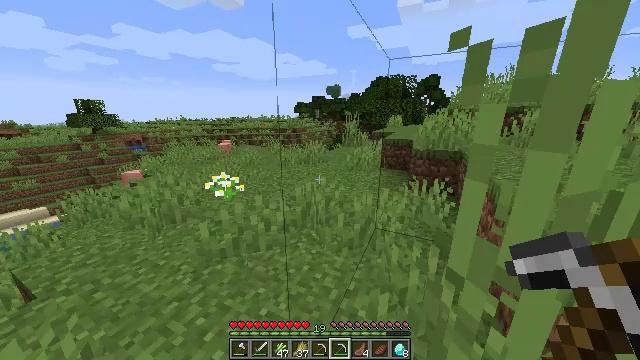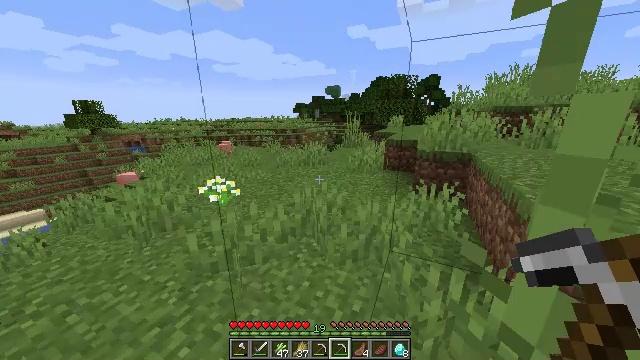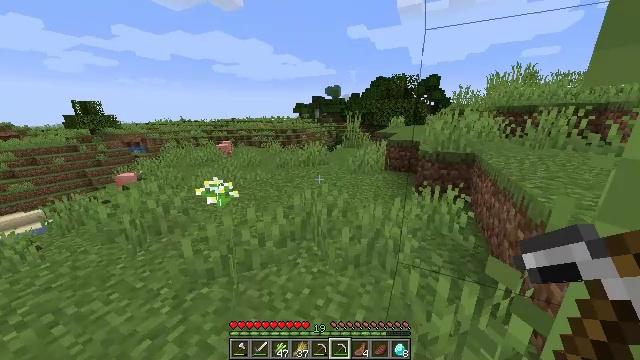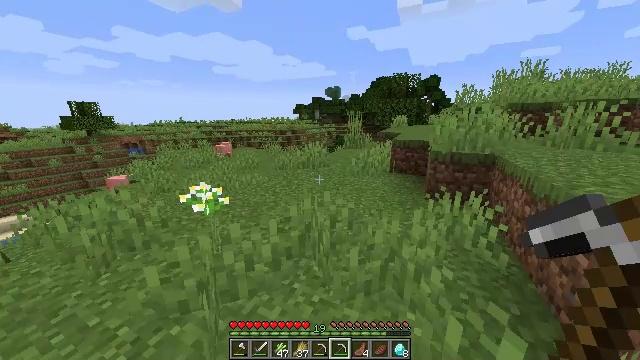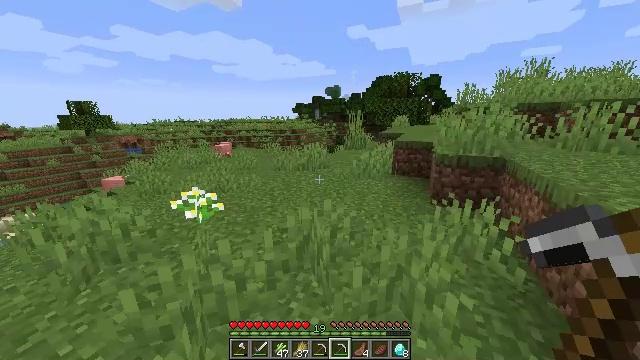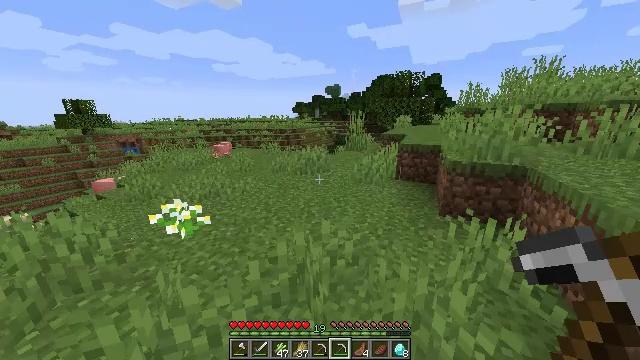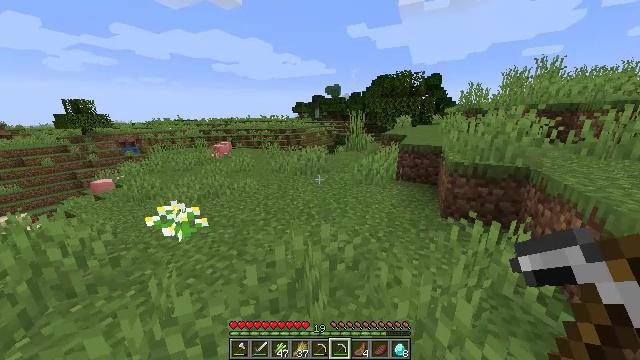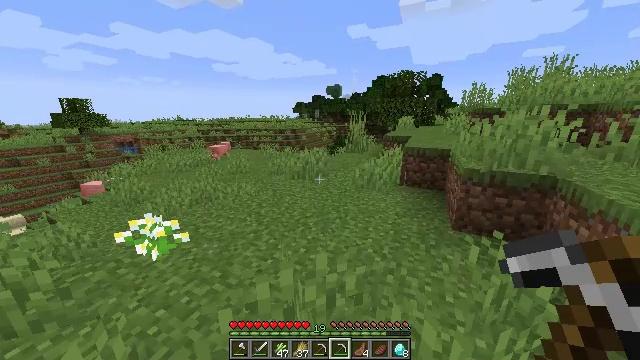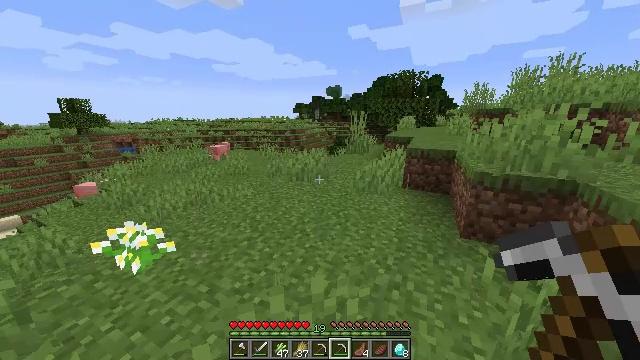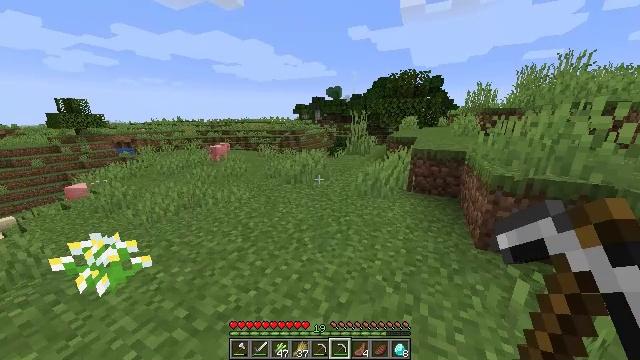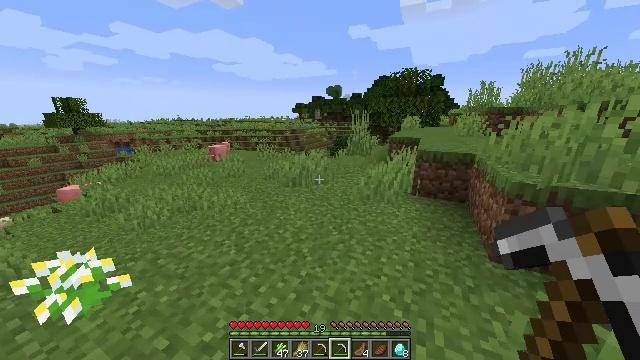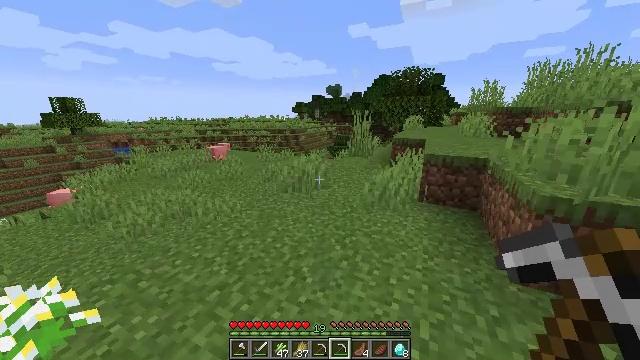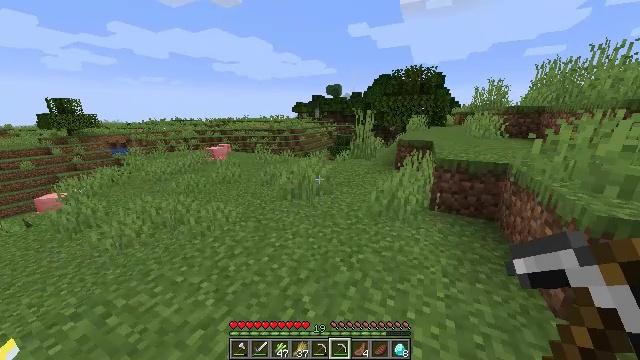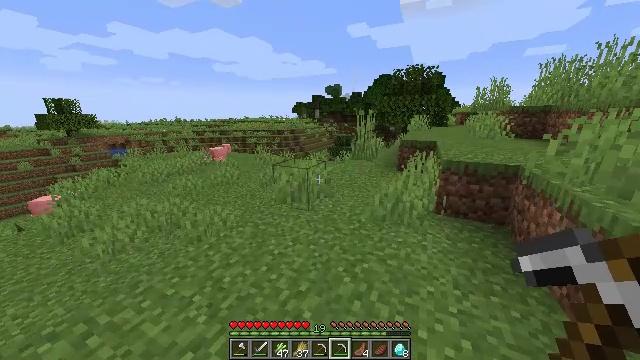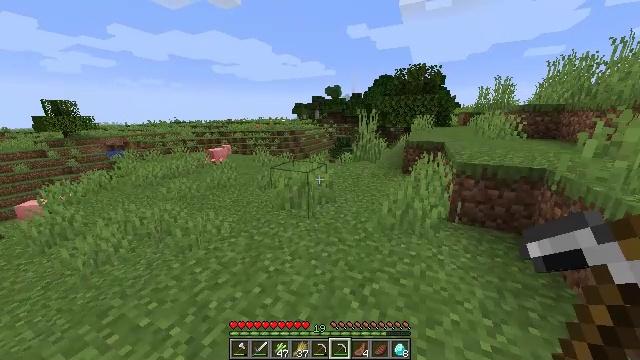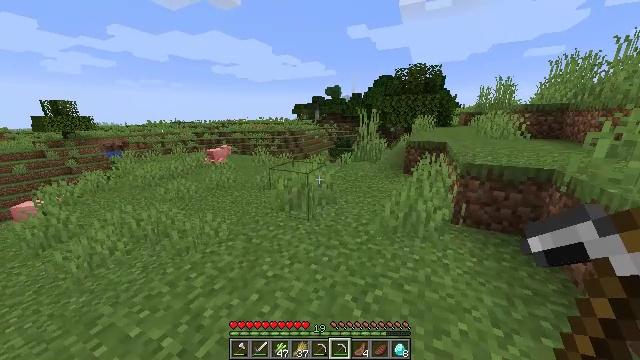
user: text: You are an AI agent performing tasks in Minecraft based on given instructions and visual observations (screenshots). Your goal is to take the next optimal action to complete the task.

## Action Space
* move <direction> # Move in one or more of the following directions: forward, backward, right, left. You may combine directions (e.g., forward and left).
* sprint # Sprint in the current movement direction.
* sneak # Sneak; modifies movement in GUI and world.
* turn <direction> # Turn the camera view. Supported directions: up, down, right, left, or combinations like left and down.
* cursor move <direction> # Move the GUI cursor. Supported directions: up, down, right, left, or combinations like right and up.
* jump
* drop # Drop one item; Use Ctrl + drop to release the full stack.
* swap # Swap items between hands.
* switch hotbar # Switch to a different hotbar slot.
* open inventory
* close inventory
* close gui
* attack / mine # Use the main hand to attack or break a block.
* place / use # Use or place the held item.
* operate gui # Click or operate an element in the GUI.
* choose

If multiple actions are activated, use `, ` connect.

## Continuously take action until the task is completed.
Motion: motion action
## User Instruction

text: Break the bee nest from a tree.
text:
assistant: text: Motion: move forward, sprint
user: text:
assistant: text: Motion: move forward, sprint
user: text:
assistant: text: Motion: move forward, sprint
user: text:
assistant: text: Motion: move forward, sprint
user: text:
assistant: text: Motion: move forward, sprint
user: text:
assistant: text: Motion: move forward, sprint
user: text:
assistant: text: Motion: move forward, sprint
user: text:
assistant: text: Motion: move forward, sprint
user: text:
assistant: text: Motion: move forward, sprint
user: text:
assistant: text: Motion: move forward, sprint
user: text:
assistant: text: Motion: move forward, sprint
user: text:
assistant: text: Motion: move forward, sprint
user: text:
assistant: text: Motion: move forward, sprint
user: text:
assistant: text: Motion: move forward, sprint
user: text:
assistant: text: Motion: move forward, sprint
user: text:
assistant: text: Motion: move forward, sprint
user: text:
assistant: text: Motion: move forward, sprint
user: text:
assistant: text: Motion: move forward, sprint
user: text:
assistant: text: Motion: move forward, sprint
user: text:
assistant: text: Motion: move forward, sprint
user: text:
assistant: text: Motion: move forward, sprint
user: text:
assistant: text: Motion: move forward, sprint
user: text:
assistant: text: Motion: move forward, sprint
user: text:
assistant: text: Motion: move forward, sprint
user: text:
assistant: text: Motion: move forward, sprint
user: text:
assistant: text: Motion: move forward, sprint
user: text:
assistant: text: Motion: move forward, sprint
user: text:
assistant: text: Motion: move forward, sprint
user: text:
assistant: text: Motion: move forward, sprint
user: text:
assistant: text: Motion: move forward, sprint